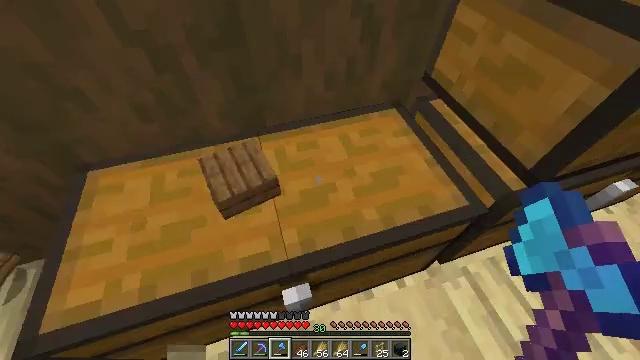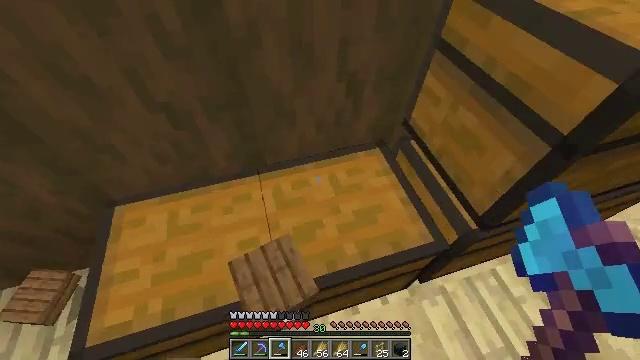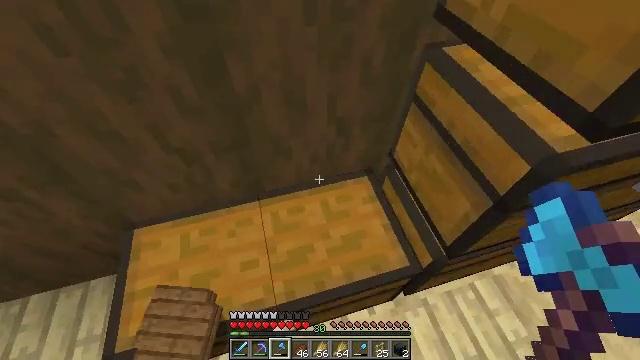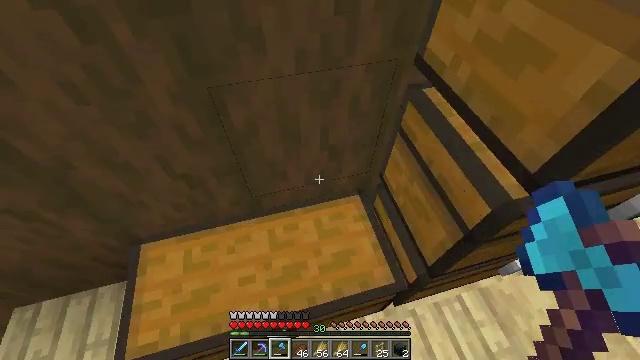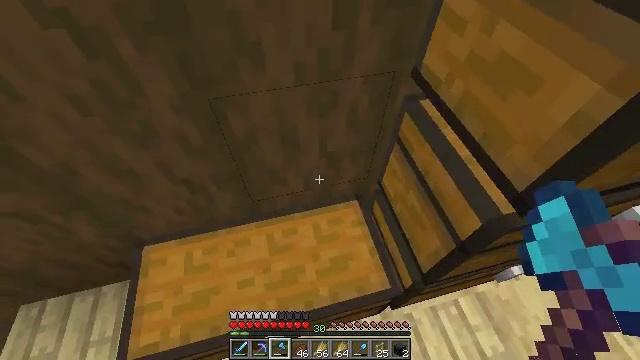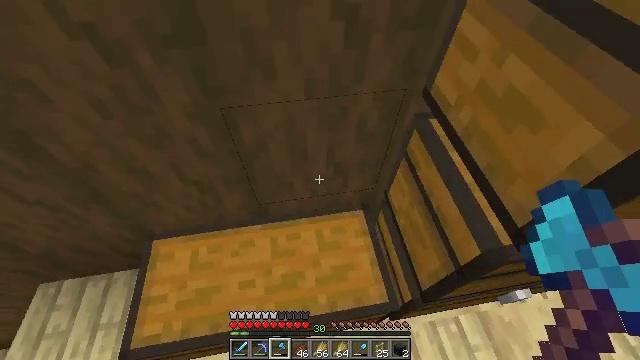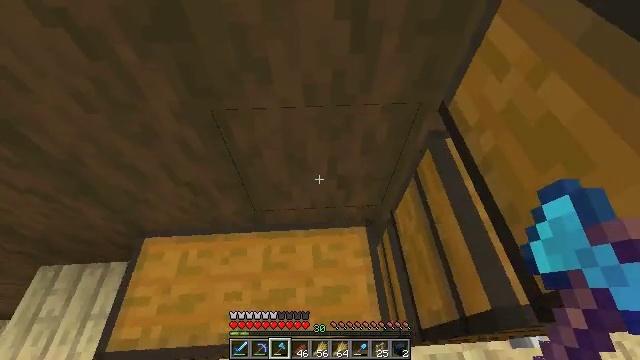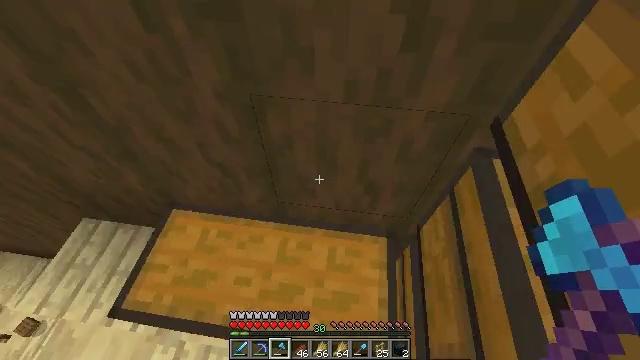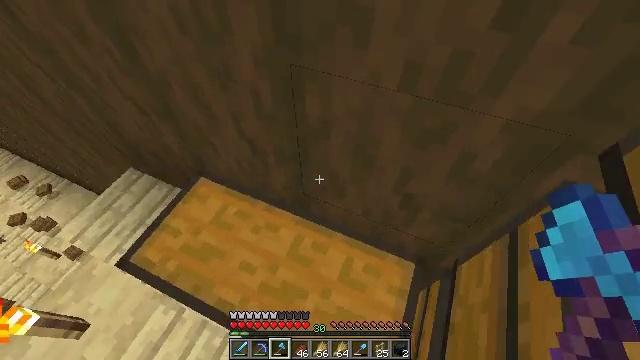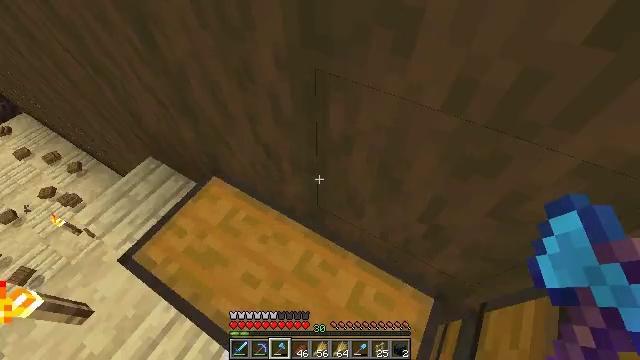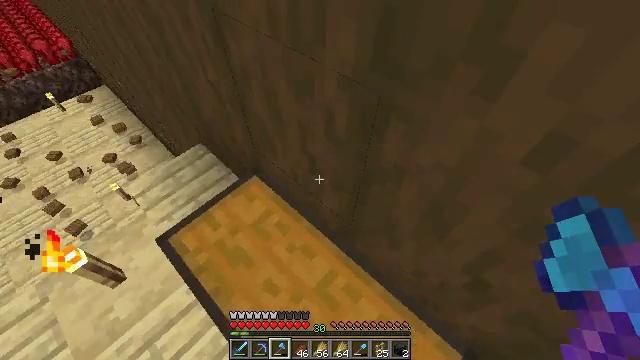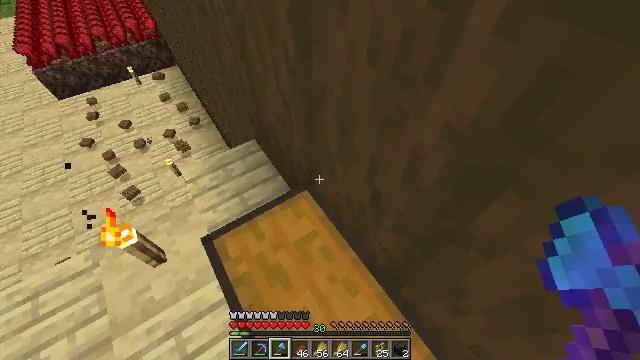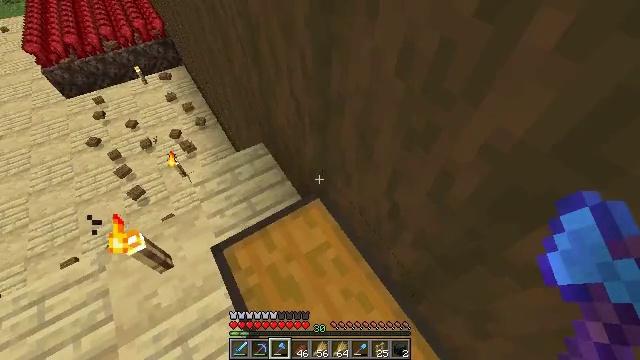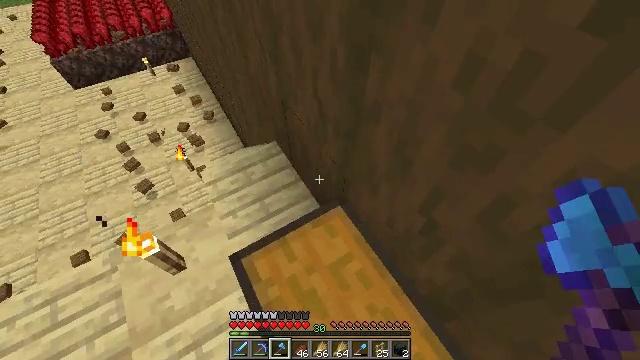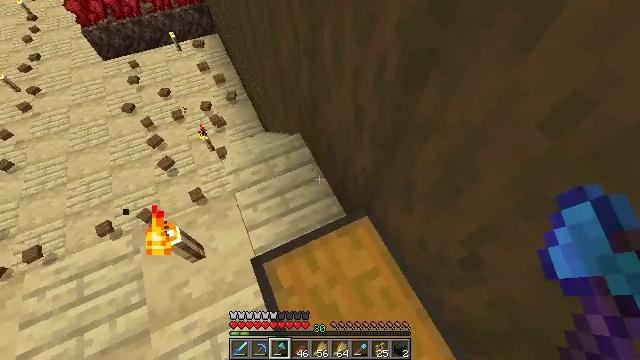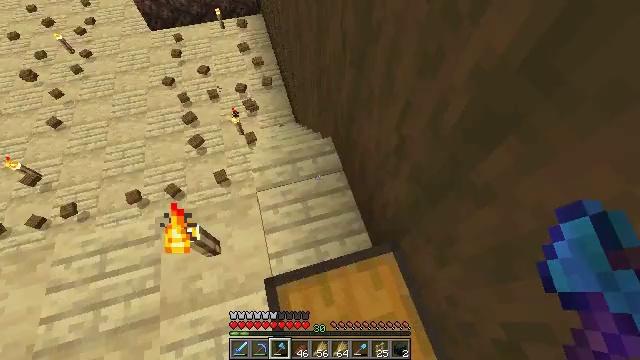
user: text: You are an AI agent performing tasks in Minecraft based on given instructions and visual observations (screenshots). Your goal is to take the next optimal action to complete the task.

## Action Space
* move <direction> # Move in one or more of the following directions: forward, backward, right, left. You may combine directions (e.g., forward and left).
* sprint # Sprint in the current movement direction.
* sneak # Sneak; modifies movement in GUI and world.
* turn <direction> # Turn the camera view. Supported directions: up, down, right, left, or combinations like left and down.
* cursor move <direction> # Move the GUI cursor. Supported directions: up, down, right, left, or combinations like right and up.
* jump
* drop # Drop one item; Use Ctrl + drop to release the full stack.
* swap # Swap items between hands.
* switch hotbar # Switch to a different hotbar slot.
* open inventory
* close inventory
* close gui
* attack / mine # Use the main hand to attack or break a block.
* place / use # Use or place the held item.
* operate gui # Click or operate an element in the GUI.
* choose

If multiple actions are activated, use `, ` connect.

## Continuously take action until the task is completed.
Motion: motion action
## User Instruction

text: Harvest stripped spruce log.
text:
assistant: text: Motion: move forward, jump
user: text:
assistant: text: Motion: move forward, jump
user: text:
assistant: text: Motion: move forward
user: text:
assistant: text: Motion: move forward
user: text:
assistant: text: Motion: move forward, turn left
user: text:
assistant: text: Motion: move forward, turn left
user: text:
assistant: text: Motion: move forward and move left, turn left
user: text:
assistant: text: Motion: move forward and move left, turn left
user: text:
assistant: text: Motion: move forward and move left, turn left
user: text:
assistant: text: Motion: move forward and move left, turn left and up
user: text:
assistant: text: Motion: move forward and move left, turn left
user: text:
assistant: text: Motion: move forward and move left, turn left
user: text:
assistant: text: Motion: move forward and move left, turn left and down
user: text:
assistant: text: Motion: move forward, turn left and down
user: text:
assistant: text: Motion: move forward, turn left and down
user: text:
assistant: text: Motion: move forward, turn left
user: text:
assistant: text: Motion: move forward, turn left
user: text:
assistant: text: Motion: move forward, turn left
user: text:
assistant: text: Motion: move forward
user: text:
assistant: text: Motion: move forward
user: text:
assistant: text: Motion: move forward
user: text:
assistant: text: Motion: move forward
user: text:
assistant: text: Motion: move forward, turn left
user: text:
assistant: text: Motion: move forward, turn left
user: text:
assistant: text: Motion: move forward, turn left
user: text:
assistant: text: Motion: move forward, turn left
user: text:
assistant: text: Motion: move forward, turn left
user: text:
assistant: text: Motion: move forward, turn left
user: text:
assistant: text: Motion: move forward and move left, turn left
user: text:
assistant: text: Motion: move forward and move left, turn left